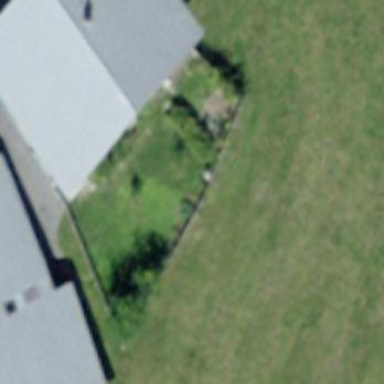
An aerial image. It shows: Farm building.